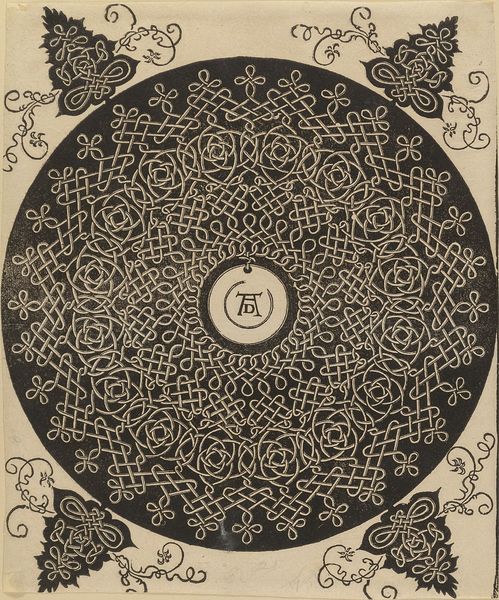
Titel: Runde mit Flechtwerk und Knoten
Künstler: Albrecht Dürer
Standort: Hamburg
Institution: Museum für Kunst und Gewerbe Hamburg
Schlagwörter: muster, knoten, renaissance, kreis, rund, holzschnitt, papier, grafik, graphik, ornamente, fotografie, photographie, seil, druckgraphik, schwarz-weiß, druckgrafik, schnörkel, dürer, mandala, flechtwerk, flechtband, gerippt, reproduktionen, maureske, pflanen, druckerzeugnisse, pflanzenornamente, ornamentstich, vorlageblätter